Question: I have an 'eclipse' dynamic web Project, this warning appear in all 'XML' files;
> No grammar constraints (DTD or XML Schema) referenced in the document.

how can i solve it ?
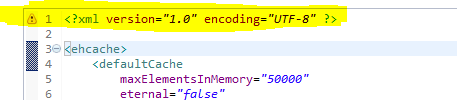
Answer: To resolve an error whose message is "No DTD or schema referenced in document", perhaps the simplest approach would be to reference the relevant DTD or schema from the document. That involves (a) having a DTD or XSD schema for each document type you are using, (b) knowing where they are, and (c) adding the appropriate reference to the document, or supplying the relevant information elsewhere in the Eclipse configuration. Your question provides no clue as to which of these you are finding hard or confusing.
Or possibly you merely want to change some option in Eclipse to make it stop expecting that there will be a DTD or schema -- it would be surprising to me if Eclipse required that there be a schema for every bit of XML it is asked to handle, so it looks off hand as if something in your setup was asking Eclipse not just to work with the XML but to validate it.